Question: HoursPassed : 0 - 23
MinsPassed : 0 - 59
I want to calculate degrees(x) of an arc that's based on the time passed
'''
p = timePassed (hoursPassed * 60 + minutesPassed)
p / 24 * 60 = x / 360
360p / 24 * 60 = x
36p / 24 * 6 = x
6p / 24 = x
p / 4 = x
'''
Thus :
'''
int minsPassed = mTime.minute;
int hoursPassed = mTime.hour;
float timePassed = minsPassed + hoursPassed * 60;
float degs = timePassed / 4;
'''
Lets try to draw the arc : im using the new wearable API , so I can use the method
'''
public void onDraw(Canvas canvas, Rect bounds)
'''
It provides me with a cancas object and a bounds object:
Lets try to draw the arc:
'''
canvas.drawArc(new RectF(bounds) , 0 , degsForBigCircle , false , aPaintObject);
'''
This is what I end up with:

Nevermind the time being drawn too, I want the light blue drawing to be an arc of the circle, instead of a sector.
You can find the whole project on <URL>.
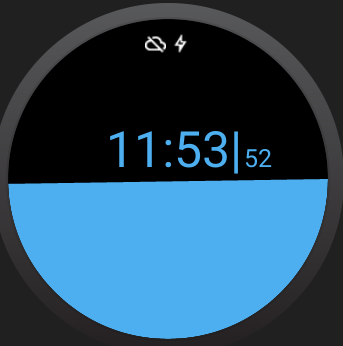
Answer: Your code is correct, the problem is in the options of 'aPaintObject' : you have to look at <URL>.
So setting the paint style to only stroke and not fill, before drawing, your code becomes :
'''
aPaintObject.setStyle(Paint.Style.STROKE);
canvas.drawArc(new RectF(bounds) , 0 , degsForBigCircle , false , aPaintObject);
'''